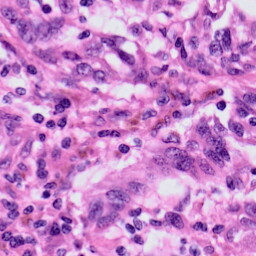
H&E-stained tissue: Skin